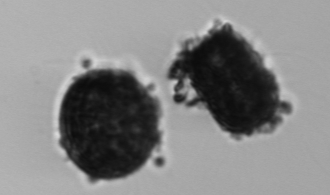
Label: Thalassiosira_TAG_external_detritus